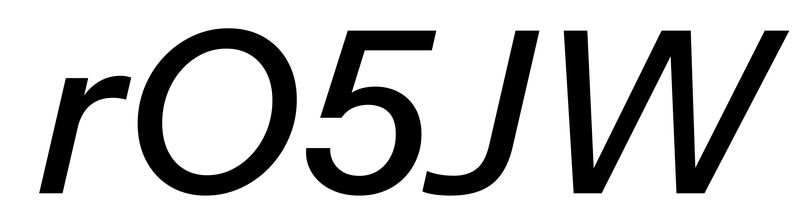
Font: InstrumentSans-Italic_Medium_Italic